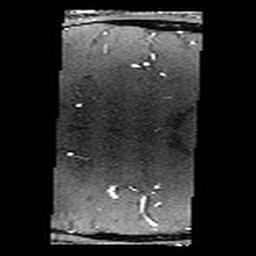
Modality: angio
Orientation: coronal
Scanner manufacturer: philips
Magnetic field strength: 7 T
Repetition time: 0.024 s
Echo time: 0.00384 s